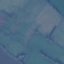
Land use / land cover class: Pasture